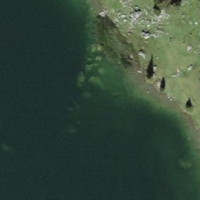
EUNIS habitat code: 14
Species observed at this site:
Aythya fuligula